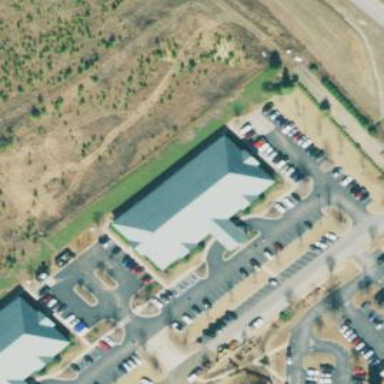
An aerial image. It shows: Commercial building with hipped roof.